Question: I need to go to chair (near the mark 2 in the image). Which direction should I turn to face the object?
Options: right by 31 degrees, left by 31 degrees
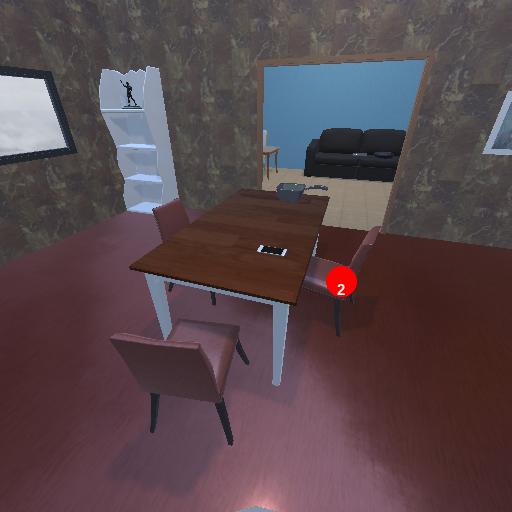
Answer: right by 31 degrees